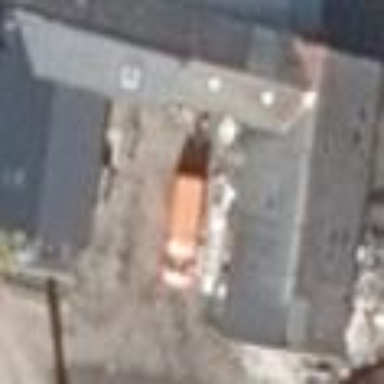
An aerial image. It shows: Shed building.